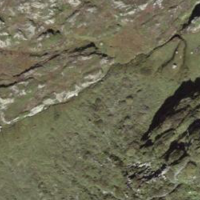
EUNIS habitat code: 23
Species observed at this site:
Phoenicurus ochruros
Saxifraga aizoides